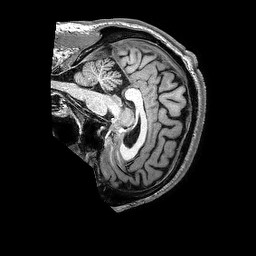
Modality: T1w
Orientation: sagittal
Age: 55
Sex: male
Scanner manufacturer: philips
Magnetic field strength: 3 T
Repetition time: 0.006729 s
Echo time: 0.003067 s